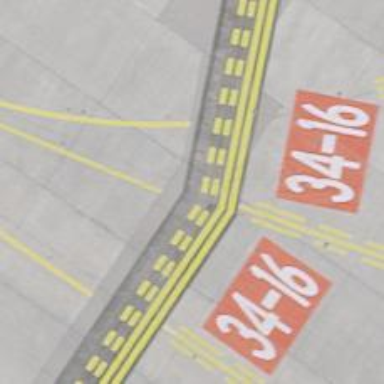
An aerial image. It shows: View of taxiway at the airport.